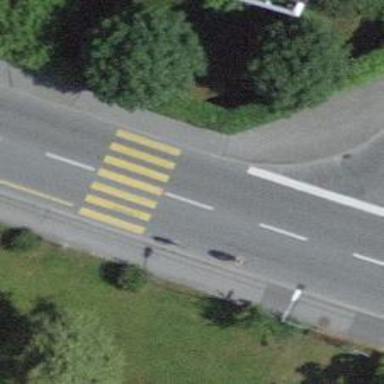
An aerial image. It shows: Kerb barrier.